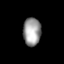
Tissue: lung
Cell type: Epithelial cells
Senescence score: 0.2204
Nuclear area (px): 491
Mean DAPI intensity: 154.864